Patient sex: M
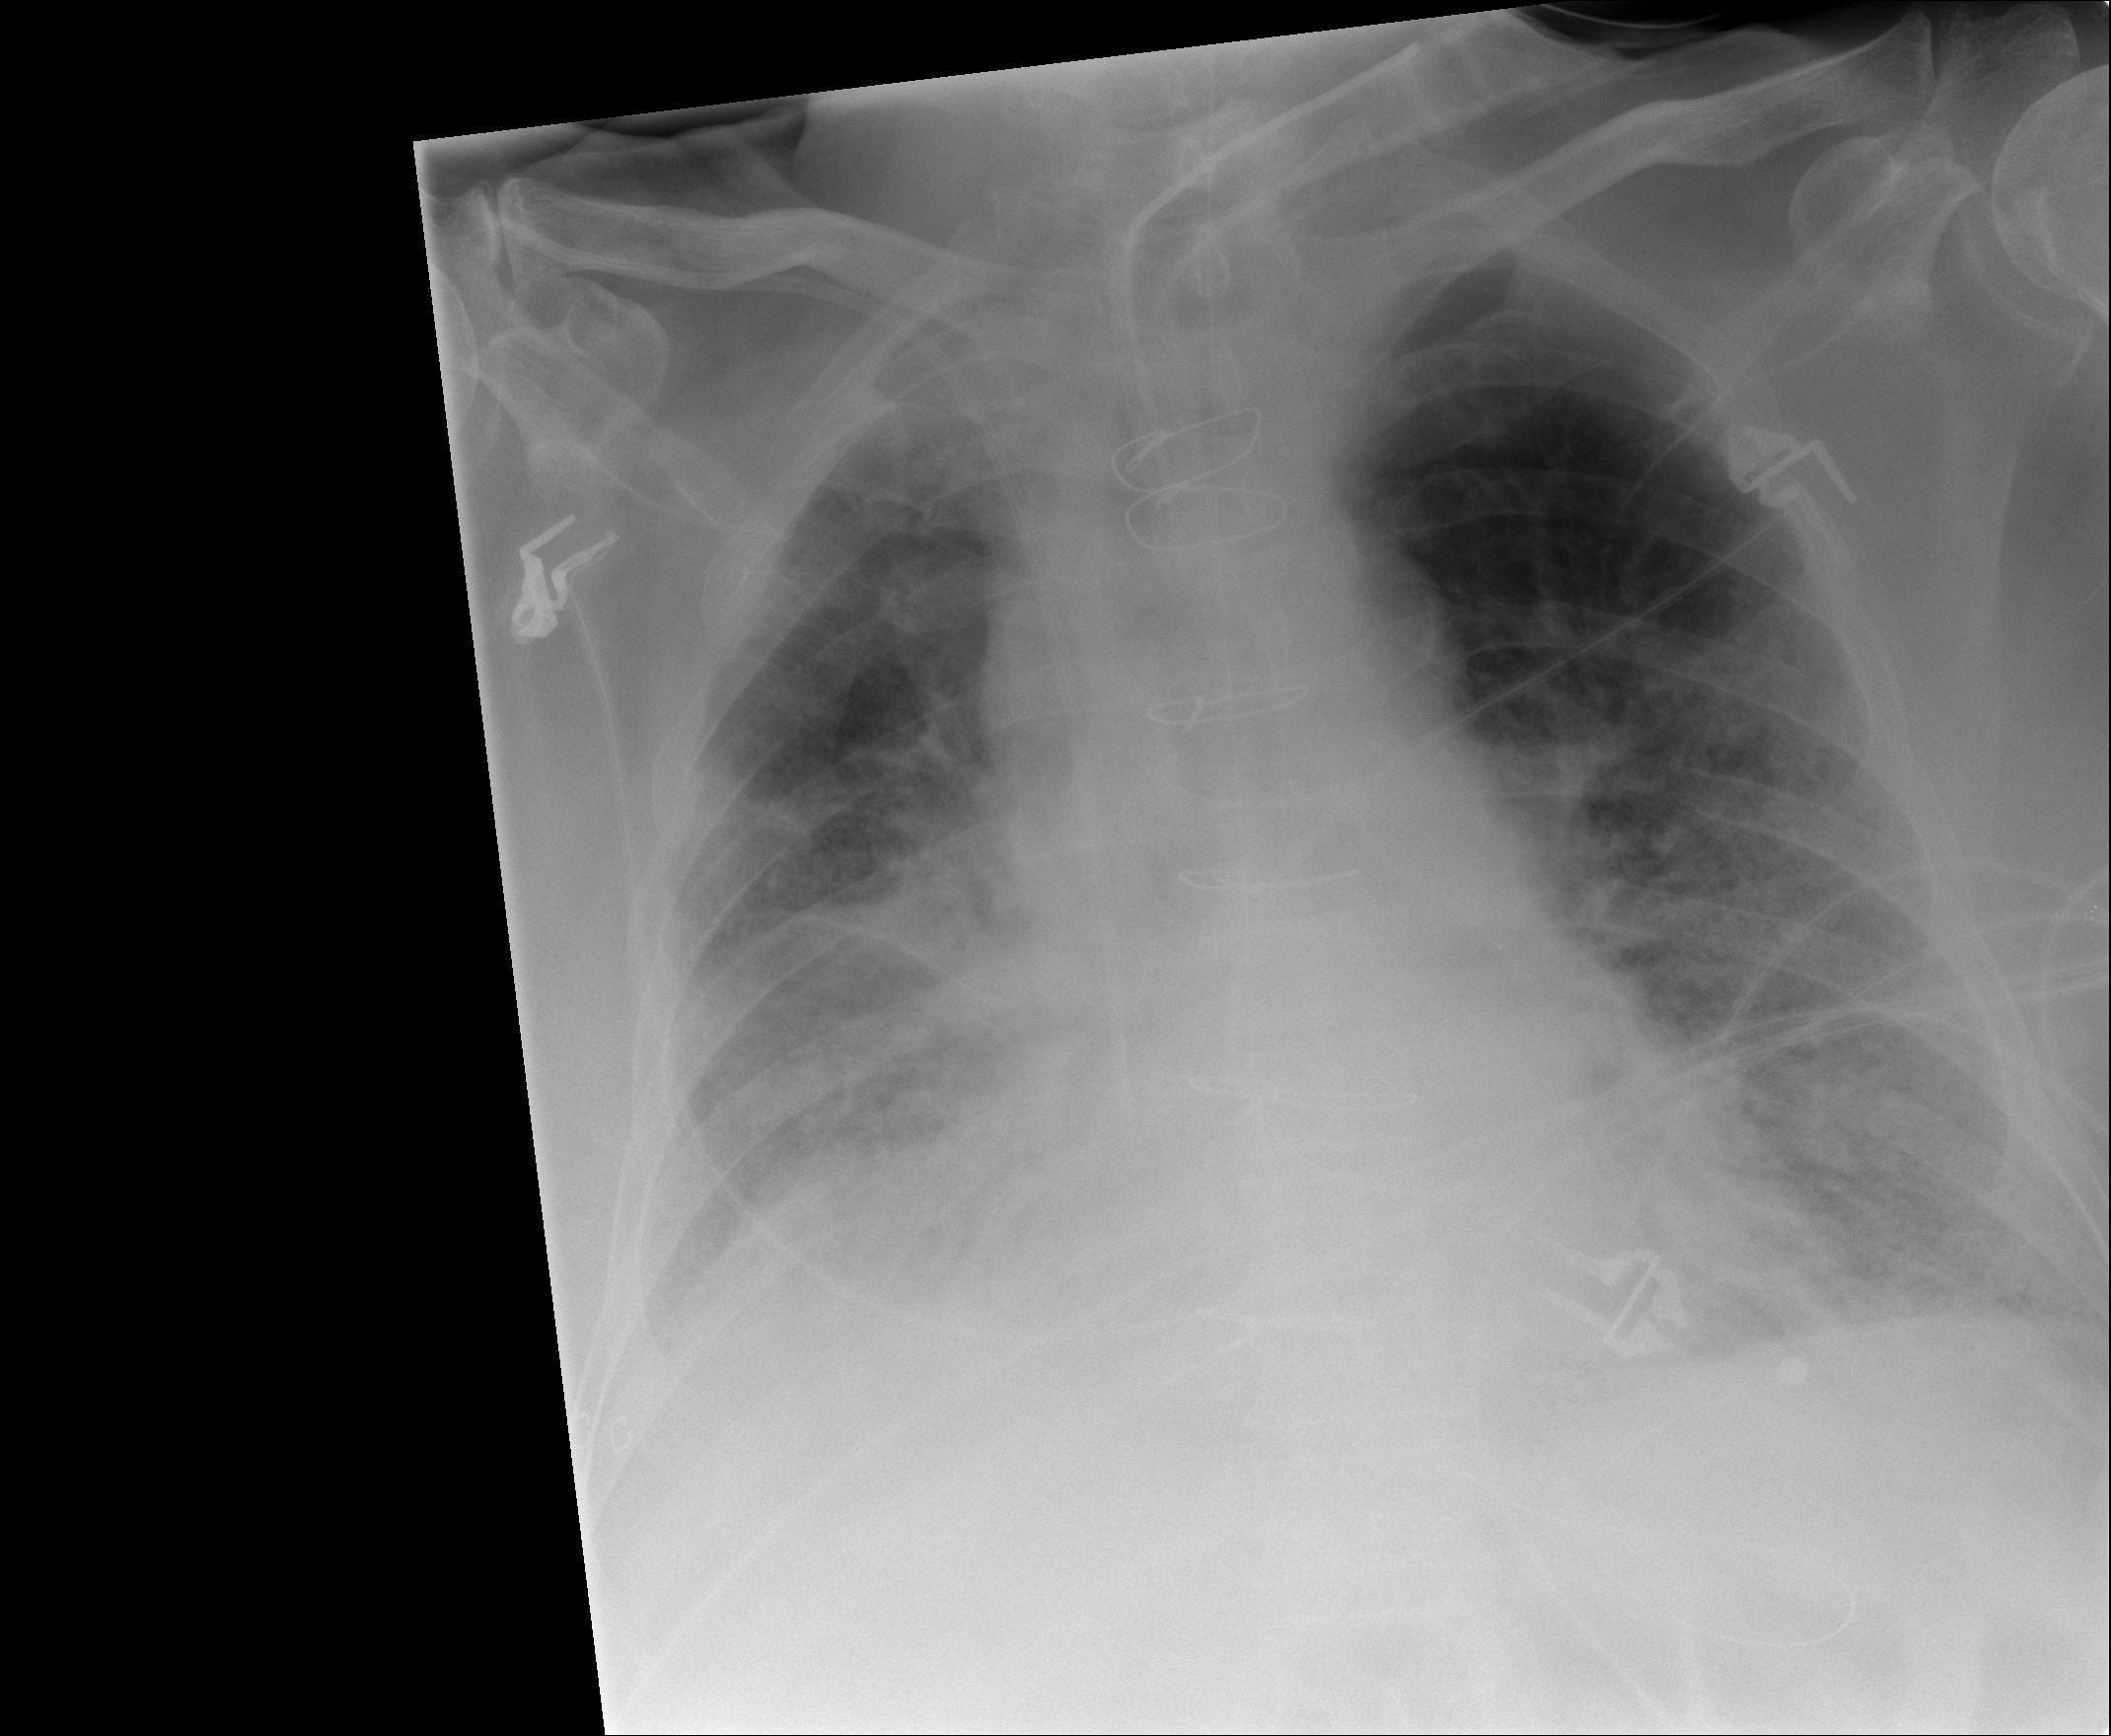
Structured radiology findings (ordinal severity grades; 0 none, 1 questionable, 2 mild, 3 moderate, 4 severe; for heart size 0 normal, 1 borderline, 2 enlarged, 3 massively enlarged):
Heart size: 1
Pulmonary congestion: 3
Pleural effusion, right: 2
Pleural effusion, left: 2
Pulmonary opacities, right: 3
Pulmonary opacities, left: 3
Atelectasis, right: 2
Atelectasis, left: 2